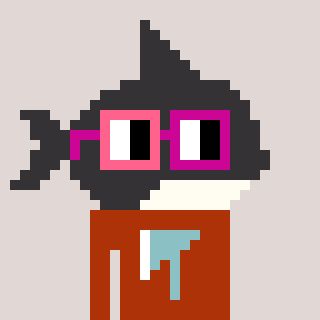
a pixel art character with square pink and red glasses, a orca-shaped head and a hotbrown-colored body on a warm background